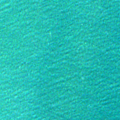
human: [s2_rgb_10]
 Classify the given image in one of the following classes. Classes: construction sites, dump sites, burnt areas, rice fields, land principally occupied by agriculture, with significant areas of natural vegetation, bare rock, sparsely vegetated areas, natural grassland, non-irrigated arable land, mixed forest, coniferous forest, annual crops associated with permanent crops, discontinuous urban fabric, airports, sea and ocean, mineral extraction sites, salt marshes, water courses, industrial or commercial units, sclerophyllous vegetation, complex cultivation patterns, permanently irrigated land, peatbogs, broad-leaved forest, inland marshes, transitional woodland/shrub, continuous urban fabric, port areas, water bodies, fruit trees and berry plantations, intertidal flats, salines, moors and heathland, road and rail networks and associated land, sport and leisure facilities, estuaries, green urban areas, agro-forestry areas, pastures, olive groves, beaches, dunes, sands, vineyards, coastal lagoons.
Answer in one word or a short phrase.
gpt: sea and ocean